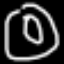
Label: donut